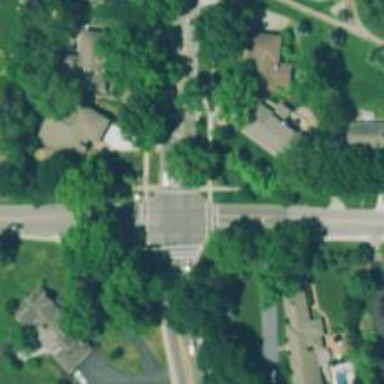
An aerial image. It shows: Solid crossing edge road marking.